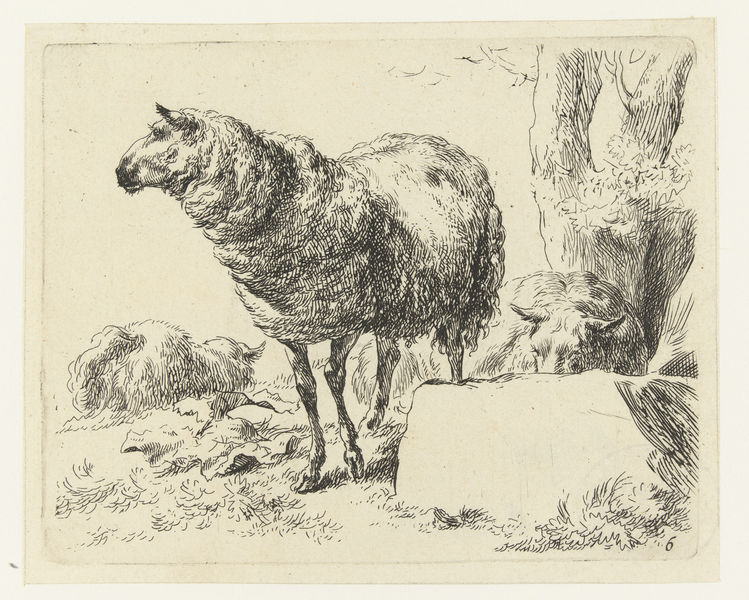
Titel: Drie schapen
Künstler: Nicolaes Pietersz. Berchem
Standort: Amsterdam
Institution: Rijksmuseum
Schlagwörter: baum, blätter, skizze, zeichnung, gras, hund, tiere, wiese, stein, stehend, ohren, fell, wolle, liegend, fein, striche, lamm, schaf, links, schwarzweiss, schraffur, radierung, entwurf, schafe, stier, schaaf, kreuzschraffur